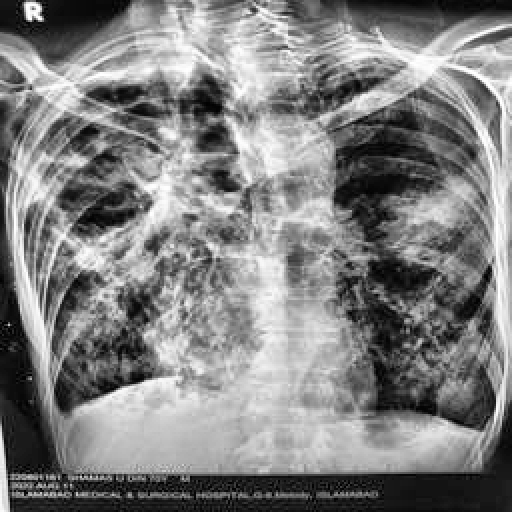
Finding: TUBERCULOSIS